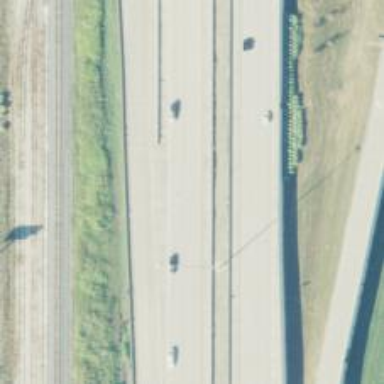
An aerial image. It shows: Motorway.